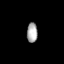
Tissue: prostate
Cell type: T cells
Senescence score: 0.2786
Nuclear area (px): 205
Mean DAPI intensity: 171.068